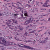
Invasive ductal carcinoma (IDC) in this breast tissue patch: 1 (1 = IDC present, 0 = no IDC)